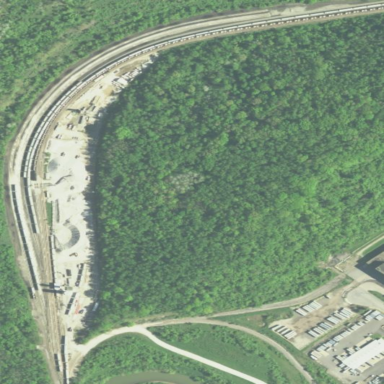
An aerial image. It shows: Railway area.